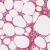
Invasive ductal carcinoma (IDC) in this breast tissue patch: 0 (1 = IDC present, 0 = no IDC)